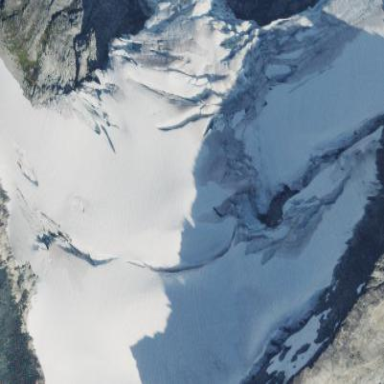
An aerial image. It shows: Majestic glacier in the distance.